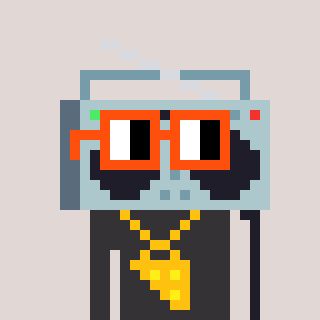
a pixel art character with square orange glasses, a boombox-shaped head and a grayscale-colored body on a warm background